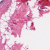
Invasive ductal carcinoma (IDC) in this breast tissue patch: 0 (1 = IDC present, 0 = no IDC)